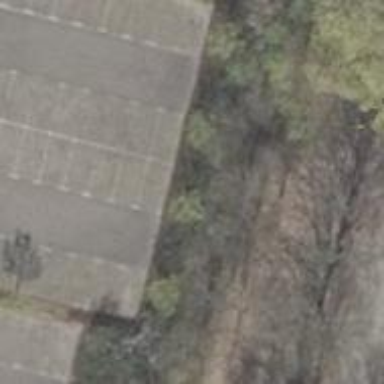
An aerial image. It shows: Paved parking aisle serving as service road.